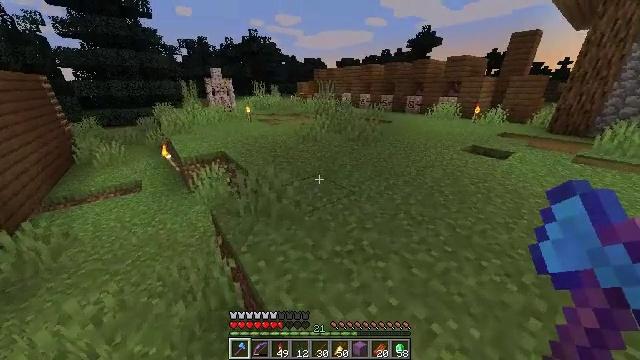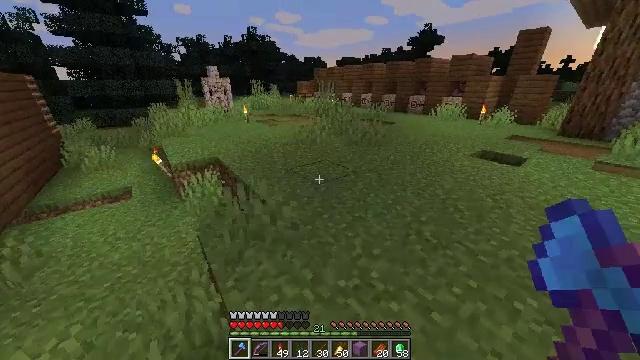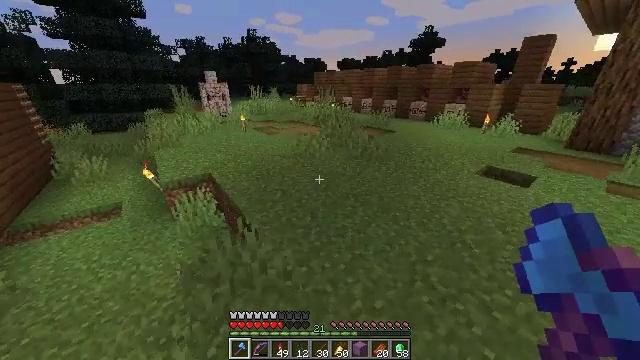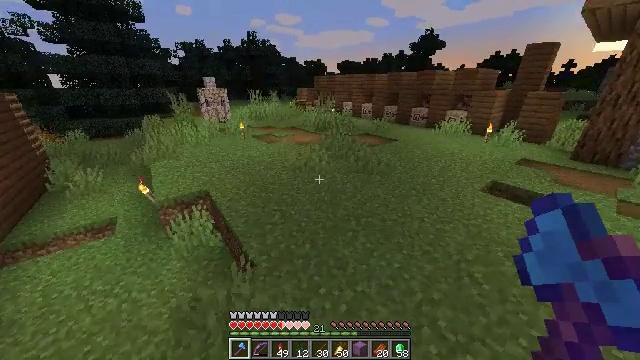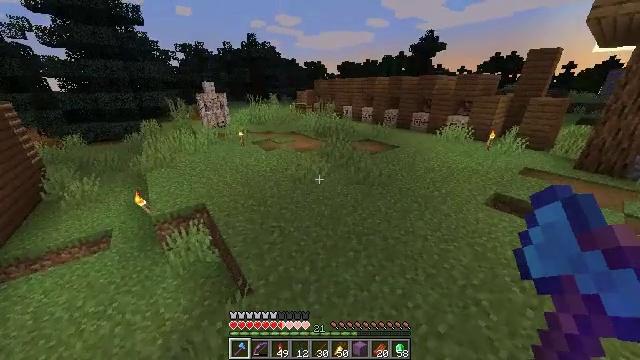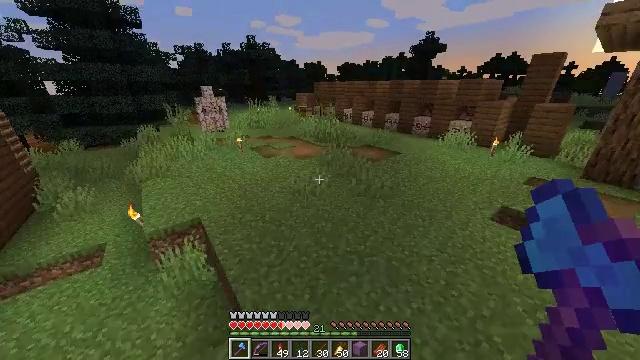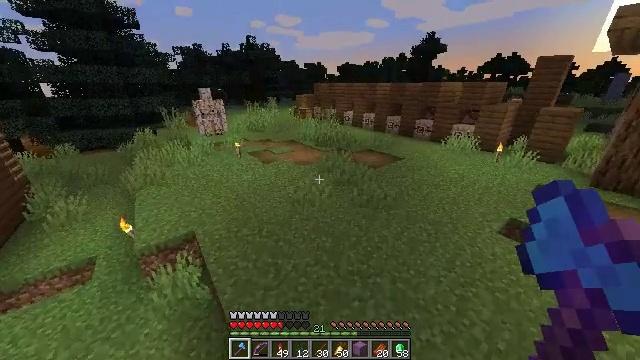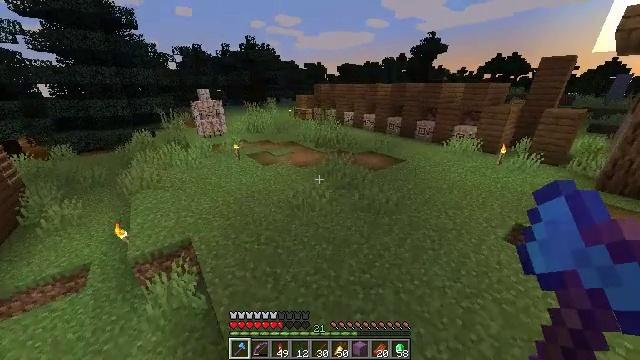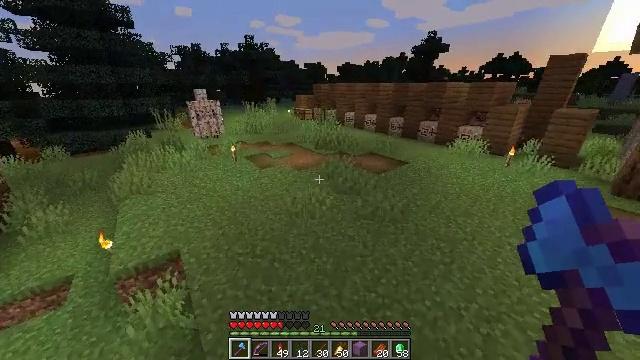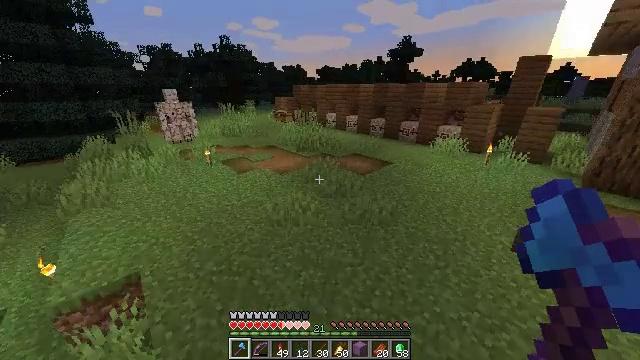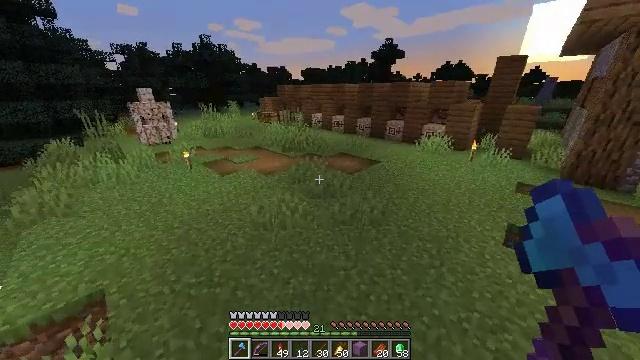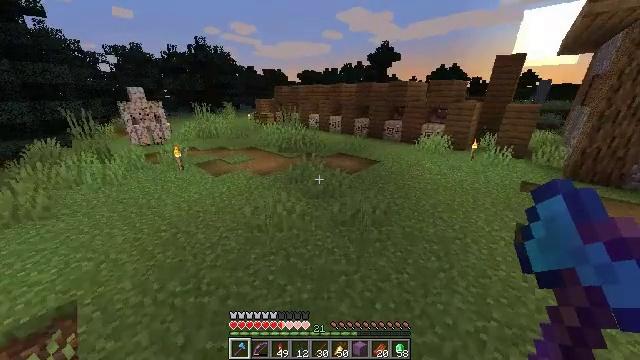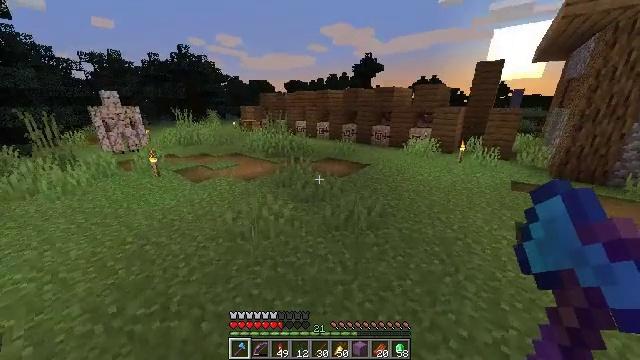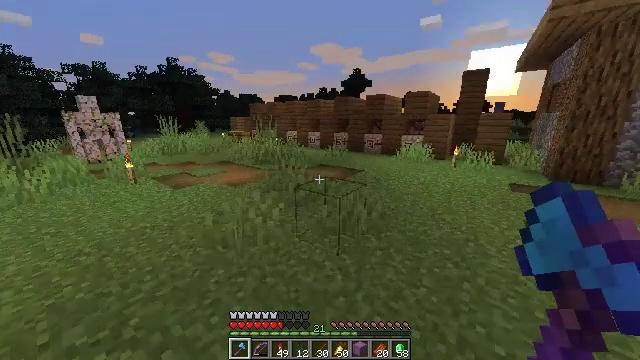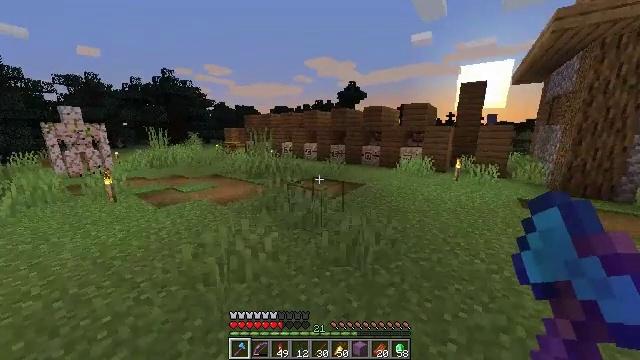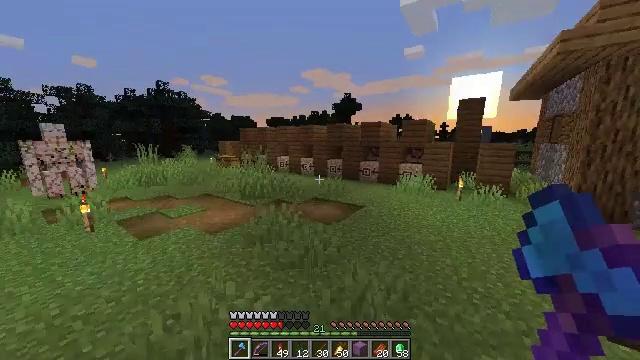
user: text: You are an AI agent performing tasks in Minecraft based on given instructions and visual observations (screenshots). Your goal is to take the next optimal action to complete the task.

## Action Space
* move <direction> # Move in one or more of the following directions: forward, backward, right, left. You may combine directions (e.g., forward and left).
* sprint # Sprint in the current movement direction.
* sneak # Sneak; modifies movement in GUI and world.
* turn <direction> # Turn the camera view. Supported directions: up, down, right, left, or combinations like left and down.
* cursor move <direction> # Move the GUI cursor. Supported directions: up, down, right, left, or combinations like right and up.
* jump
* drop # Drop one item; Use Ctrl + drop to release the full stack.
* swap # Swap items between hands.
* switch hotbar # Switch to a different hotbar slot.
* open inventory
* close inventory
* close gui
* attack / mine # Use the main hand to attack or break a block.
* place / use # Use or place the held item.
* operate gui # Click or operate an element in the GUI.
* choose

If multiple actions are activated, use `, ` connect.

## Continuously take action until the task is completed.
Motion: motion action
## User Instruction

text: Use flint, sticks, and feathers to craft arrows.
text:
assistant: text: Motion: move forward, sprint, jump
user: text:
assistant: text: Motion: move forward, sprint, jump
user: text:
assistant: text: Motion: move forward, sprint, jump
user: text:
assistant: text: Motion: move forward, sprint, jump
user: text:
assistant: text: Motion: move forward, sprint, jump
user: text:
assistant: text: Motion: move forward, sprint, jump
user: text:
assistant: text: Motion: move forward, sprint, jump
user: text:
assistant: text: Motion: move forward, sprint, jump
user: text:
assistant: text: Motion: move forward, sprint, turn right, jump
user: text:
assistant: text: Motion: move forward, sprint, turn right, jump
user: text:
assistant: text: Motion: move forward, sprint, jump
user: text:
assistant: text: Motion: move forward, sprint, turn right and up, jump
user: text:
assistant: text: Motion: move forward, sprint, turn right and up, jump
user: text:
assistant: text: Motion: move forward, sprint, turn right and up, jump
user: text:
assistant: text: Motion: move forward, sprint, turn right and up, jump
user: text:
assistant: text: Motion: move forward, sprint, jump
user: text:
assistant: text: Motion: move forward, sprint, jump
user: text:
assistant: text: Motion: move forward, sprint, jump
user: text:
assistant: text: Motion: move forward, sprint, jump
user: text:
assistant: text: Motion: move forward, sprint, jump
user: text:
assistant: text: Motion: move forward, sprint, jump
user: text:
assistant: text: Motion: move forward, sprint, jump
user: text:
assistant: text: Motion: move forward, sprint, jump
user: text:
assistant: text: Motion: move forward, sprint, jump
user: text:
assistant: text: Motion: move forward, sprint, jump
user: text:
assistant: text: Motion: move forward, sprint, turn right, jump
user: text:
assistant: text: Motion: move forward, sprint, jump
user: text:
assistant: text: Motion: move forward, sprint, jump
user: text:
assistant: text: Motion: move forward, sprint, jump
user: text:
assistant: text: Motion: move forward, sprint, jump